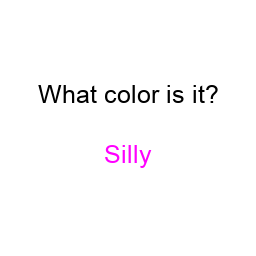
Color: magenta
Background color: white
Question text color: black